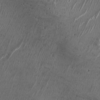
Label: not_dusty